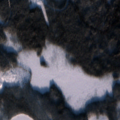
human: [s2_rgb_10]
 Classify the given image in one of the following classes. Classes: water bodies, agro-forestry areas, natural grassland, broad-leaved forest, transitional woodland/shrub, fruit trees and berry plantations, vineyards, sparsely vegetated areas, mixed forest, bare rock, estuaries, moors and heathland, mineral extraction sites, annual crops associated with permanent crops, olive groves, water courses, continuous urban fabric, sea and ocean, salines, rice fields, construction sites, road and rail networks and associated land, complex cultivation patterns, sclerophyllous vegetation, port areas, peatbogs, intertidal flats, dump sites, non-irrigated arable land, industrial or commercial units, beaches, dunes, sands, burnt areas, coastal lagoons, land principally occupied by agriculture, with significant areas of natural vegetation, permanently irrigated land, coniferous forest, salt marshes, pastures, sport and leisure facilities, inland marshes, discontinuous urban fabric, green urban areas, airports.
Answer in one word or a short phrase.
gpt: coniferous forest, transitional woodland/shrub, peatbogs, water bodies